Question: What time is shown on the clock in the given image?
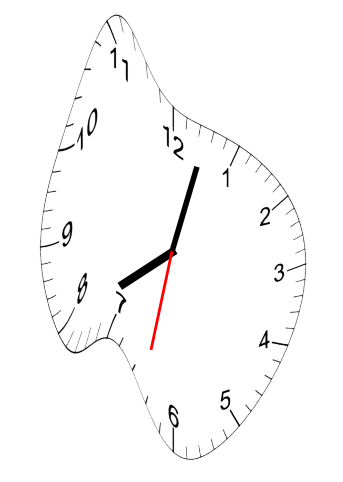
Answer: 08:02:32